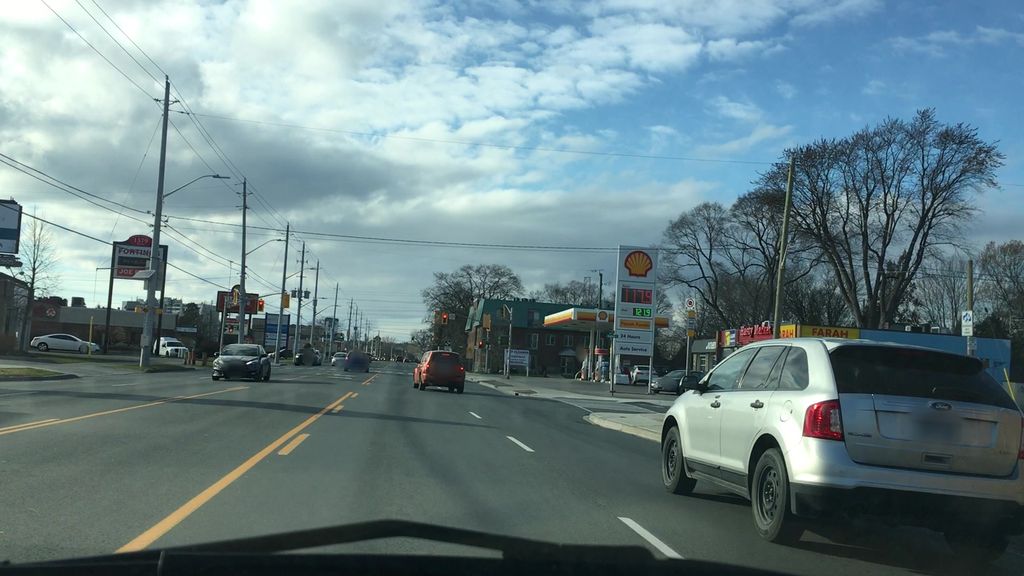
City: hamilton